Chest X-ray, PA view. Patient: 34 years old, sex F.
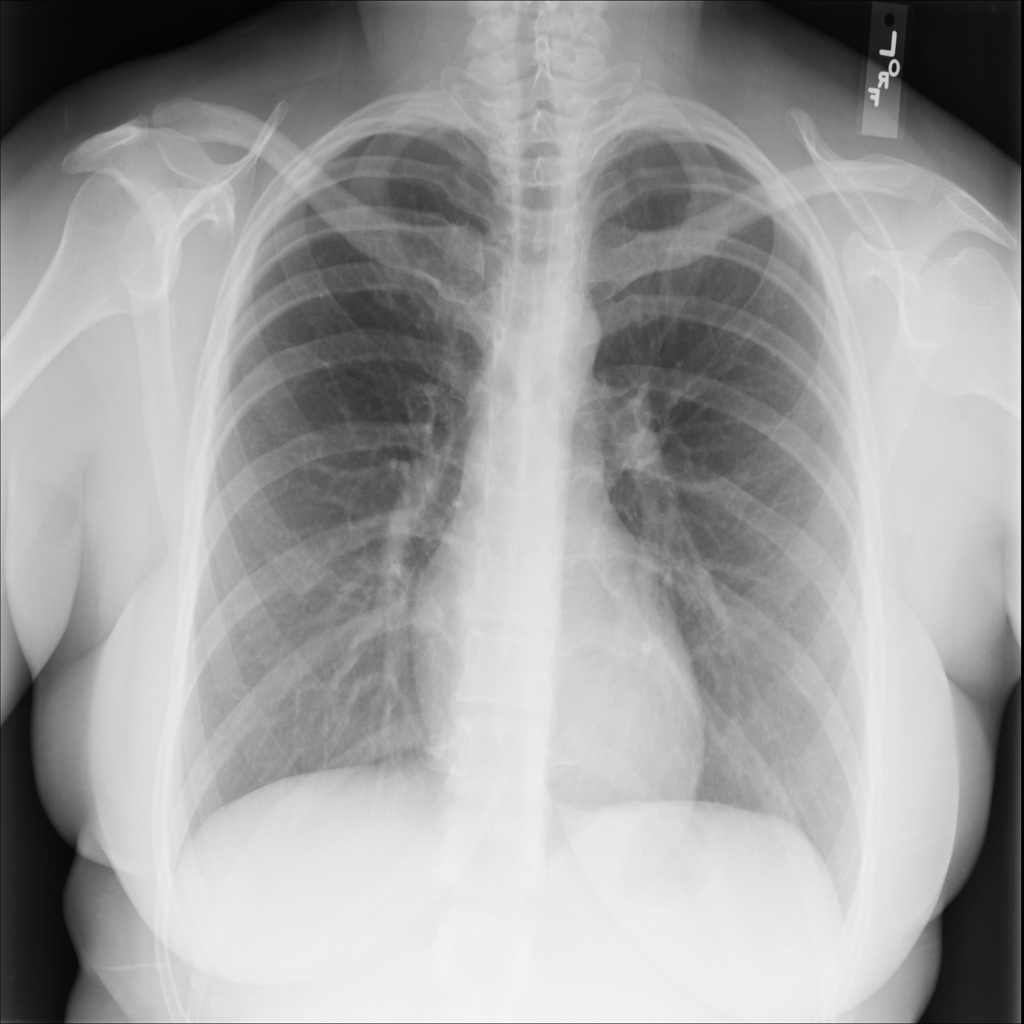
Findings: No Finding